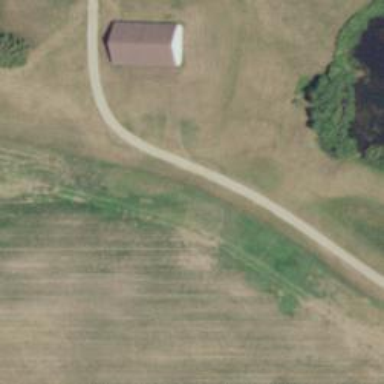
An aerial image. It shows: Driveway.